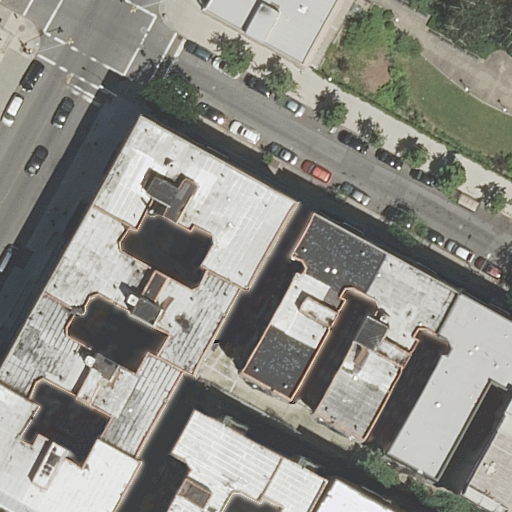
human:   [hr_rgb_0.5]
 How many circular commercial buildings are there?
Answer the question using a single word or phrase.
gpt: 0

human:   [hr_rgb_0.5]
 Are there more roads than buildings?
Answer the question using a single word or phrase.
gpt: no

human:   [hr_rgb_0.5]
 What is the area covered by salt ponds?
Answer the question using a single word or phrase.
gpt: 0m2

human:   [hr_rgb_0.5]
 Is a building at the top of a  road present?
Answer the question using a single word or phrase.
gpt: yes

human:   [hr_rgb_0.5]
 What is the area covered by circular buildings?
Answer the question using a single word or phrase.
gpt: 0m2

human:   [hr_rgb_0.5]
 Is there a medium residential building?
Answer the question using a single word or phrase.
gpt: yes

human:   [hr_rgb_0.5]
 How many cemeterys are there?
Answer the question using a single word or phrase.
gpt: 0

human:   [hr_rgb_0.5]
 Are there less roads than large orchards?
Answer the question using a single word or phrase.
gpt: no

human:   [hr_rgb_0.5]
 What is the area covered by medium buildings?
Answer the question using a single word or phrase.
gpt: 1328m2

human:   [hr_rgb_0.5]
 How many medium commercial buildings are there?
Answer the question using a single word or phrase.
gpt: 0

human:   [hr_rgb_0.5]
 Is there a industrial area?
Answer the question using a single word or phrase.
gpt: no

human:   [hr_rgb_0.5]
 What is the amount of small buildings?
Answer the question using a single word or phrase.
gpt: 3

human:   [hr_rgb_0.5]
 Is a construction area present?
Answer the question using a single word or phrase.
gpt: no

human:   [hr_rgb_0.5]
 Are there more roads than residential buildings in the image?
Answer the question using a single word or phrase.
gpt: no

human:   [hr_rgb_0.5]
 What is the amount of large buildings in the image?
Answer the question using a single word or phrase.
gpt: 4

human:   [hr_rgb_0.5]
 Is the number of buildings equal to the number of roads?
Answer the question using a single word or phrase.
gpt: no

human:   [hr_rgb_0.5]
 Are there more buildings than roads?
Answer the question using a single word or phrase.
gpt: yes

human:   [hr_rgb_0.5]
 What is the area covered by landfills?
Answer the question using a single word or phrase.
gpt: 0m2

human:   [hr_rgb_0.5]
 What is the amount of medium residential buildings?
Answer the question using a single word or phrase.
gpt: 4

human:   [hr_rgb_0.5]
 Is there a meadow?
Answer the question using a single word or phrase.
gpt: no

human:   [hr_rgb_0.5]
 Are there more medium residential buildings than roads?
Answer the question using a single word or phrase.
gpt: yes

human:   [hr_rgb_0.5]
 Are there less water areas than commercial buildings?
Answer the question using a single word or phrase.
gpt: no

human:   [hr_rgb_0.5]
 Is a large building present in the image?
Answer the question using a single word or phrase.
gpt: yes

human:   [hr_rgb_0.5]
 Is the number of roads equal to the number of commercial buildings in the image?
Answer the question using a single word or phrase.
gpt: no

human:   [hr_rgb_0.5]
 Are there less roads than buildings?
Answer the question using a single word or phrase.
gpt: yes

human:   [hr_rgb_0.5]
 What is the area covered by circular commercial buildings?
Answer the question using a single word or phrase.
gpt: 0m2

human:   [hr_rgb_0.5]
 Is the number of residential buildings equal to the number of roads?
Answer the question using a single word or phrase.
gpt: no

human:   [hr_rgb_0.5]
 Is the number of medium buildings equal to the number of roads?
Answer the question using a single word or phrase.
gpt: no

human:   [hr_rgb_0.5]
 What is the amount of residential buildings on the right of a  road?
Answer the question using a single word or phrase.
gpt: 8

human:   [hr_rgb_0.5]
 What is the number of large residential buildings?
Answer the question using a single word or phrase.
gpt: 4

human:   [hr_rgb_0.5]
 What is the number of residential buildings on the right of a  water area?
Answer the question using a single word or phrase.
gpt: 0

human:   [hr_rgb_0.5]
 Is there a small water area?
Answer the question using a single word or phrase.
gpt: no

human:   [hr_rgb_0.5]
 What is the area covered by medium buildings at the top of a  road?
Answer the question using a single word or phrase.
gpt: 0m2

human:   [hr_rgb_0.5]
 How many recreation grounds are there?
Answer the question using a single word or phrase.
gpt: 0

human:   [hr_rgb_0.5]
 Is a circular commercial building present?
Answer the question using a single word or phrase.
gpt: no

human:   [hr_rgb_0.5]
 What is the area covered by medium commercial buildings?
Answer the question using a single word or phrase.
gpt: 0m2